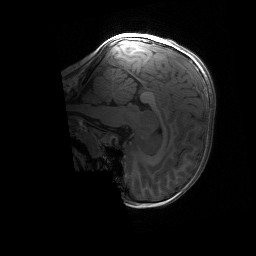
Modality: T1w
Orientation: sagittal
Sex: male
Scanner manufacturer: siemens
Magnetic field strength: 3 T
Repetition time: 1.9 s
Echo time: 0.00243 s